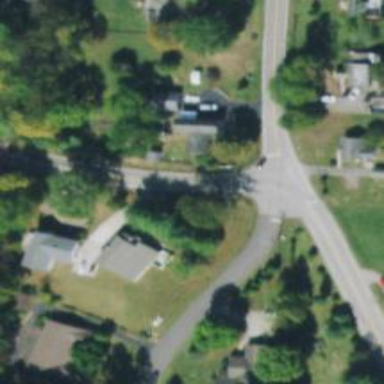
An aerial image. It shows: Tertiary road surrounded by residential properties.